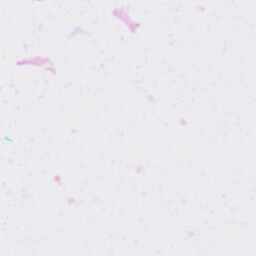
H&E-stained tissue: Skin